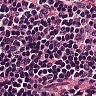
Metastatic tissue present: no